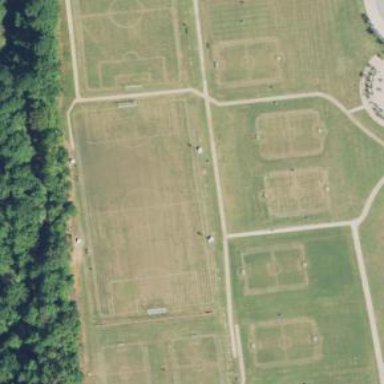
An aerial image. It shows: Grass pitch designated for soccer.